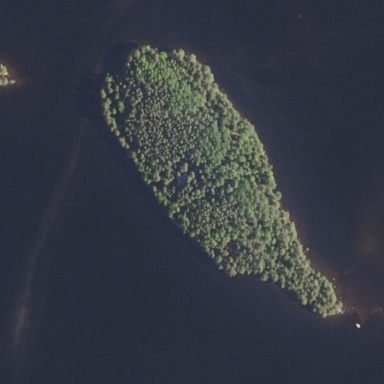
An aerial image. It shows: Islet.